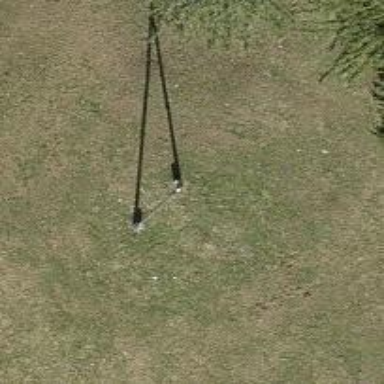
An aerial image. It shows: Power pole.